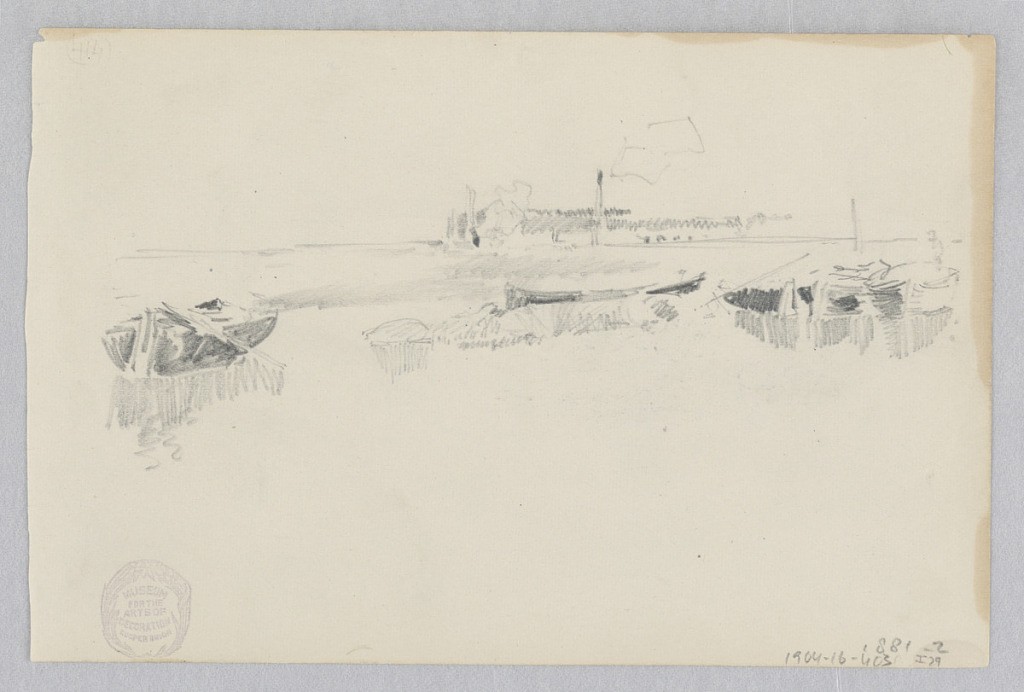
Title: Landscape
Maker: Robert Frederick Blum, American, 1857–1903
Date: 1881–1882
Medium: Graphite on wove paper
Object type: Drawing
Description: Recto: Sketch of a marsh landscape with two rowboats in the foreground; Verso: Partial sketch of a figure wearing a hat and a long coat.